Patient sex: F
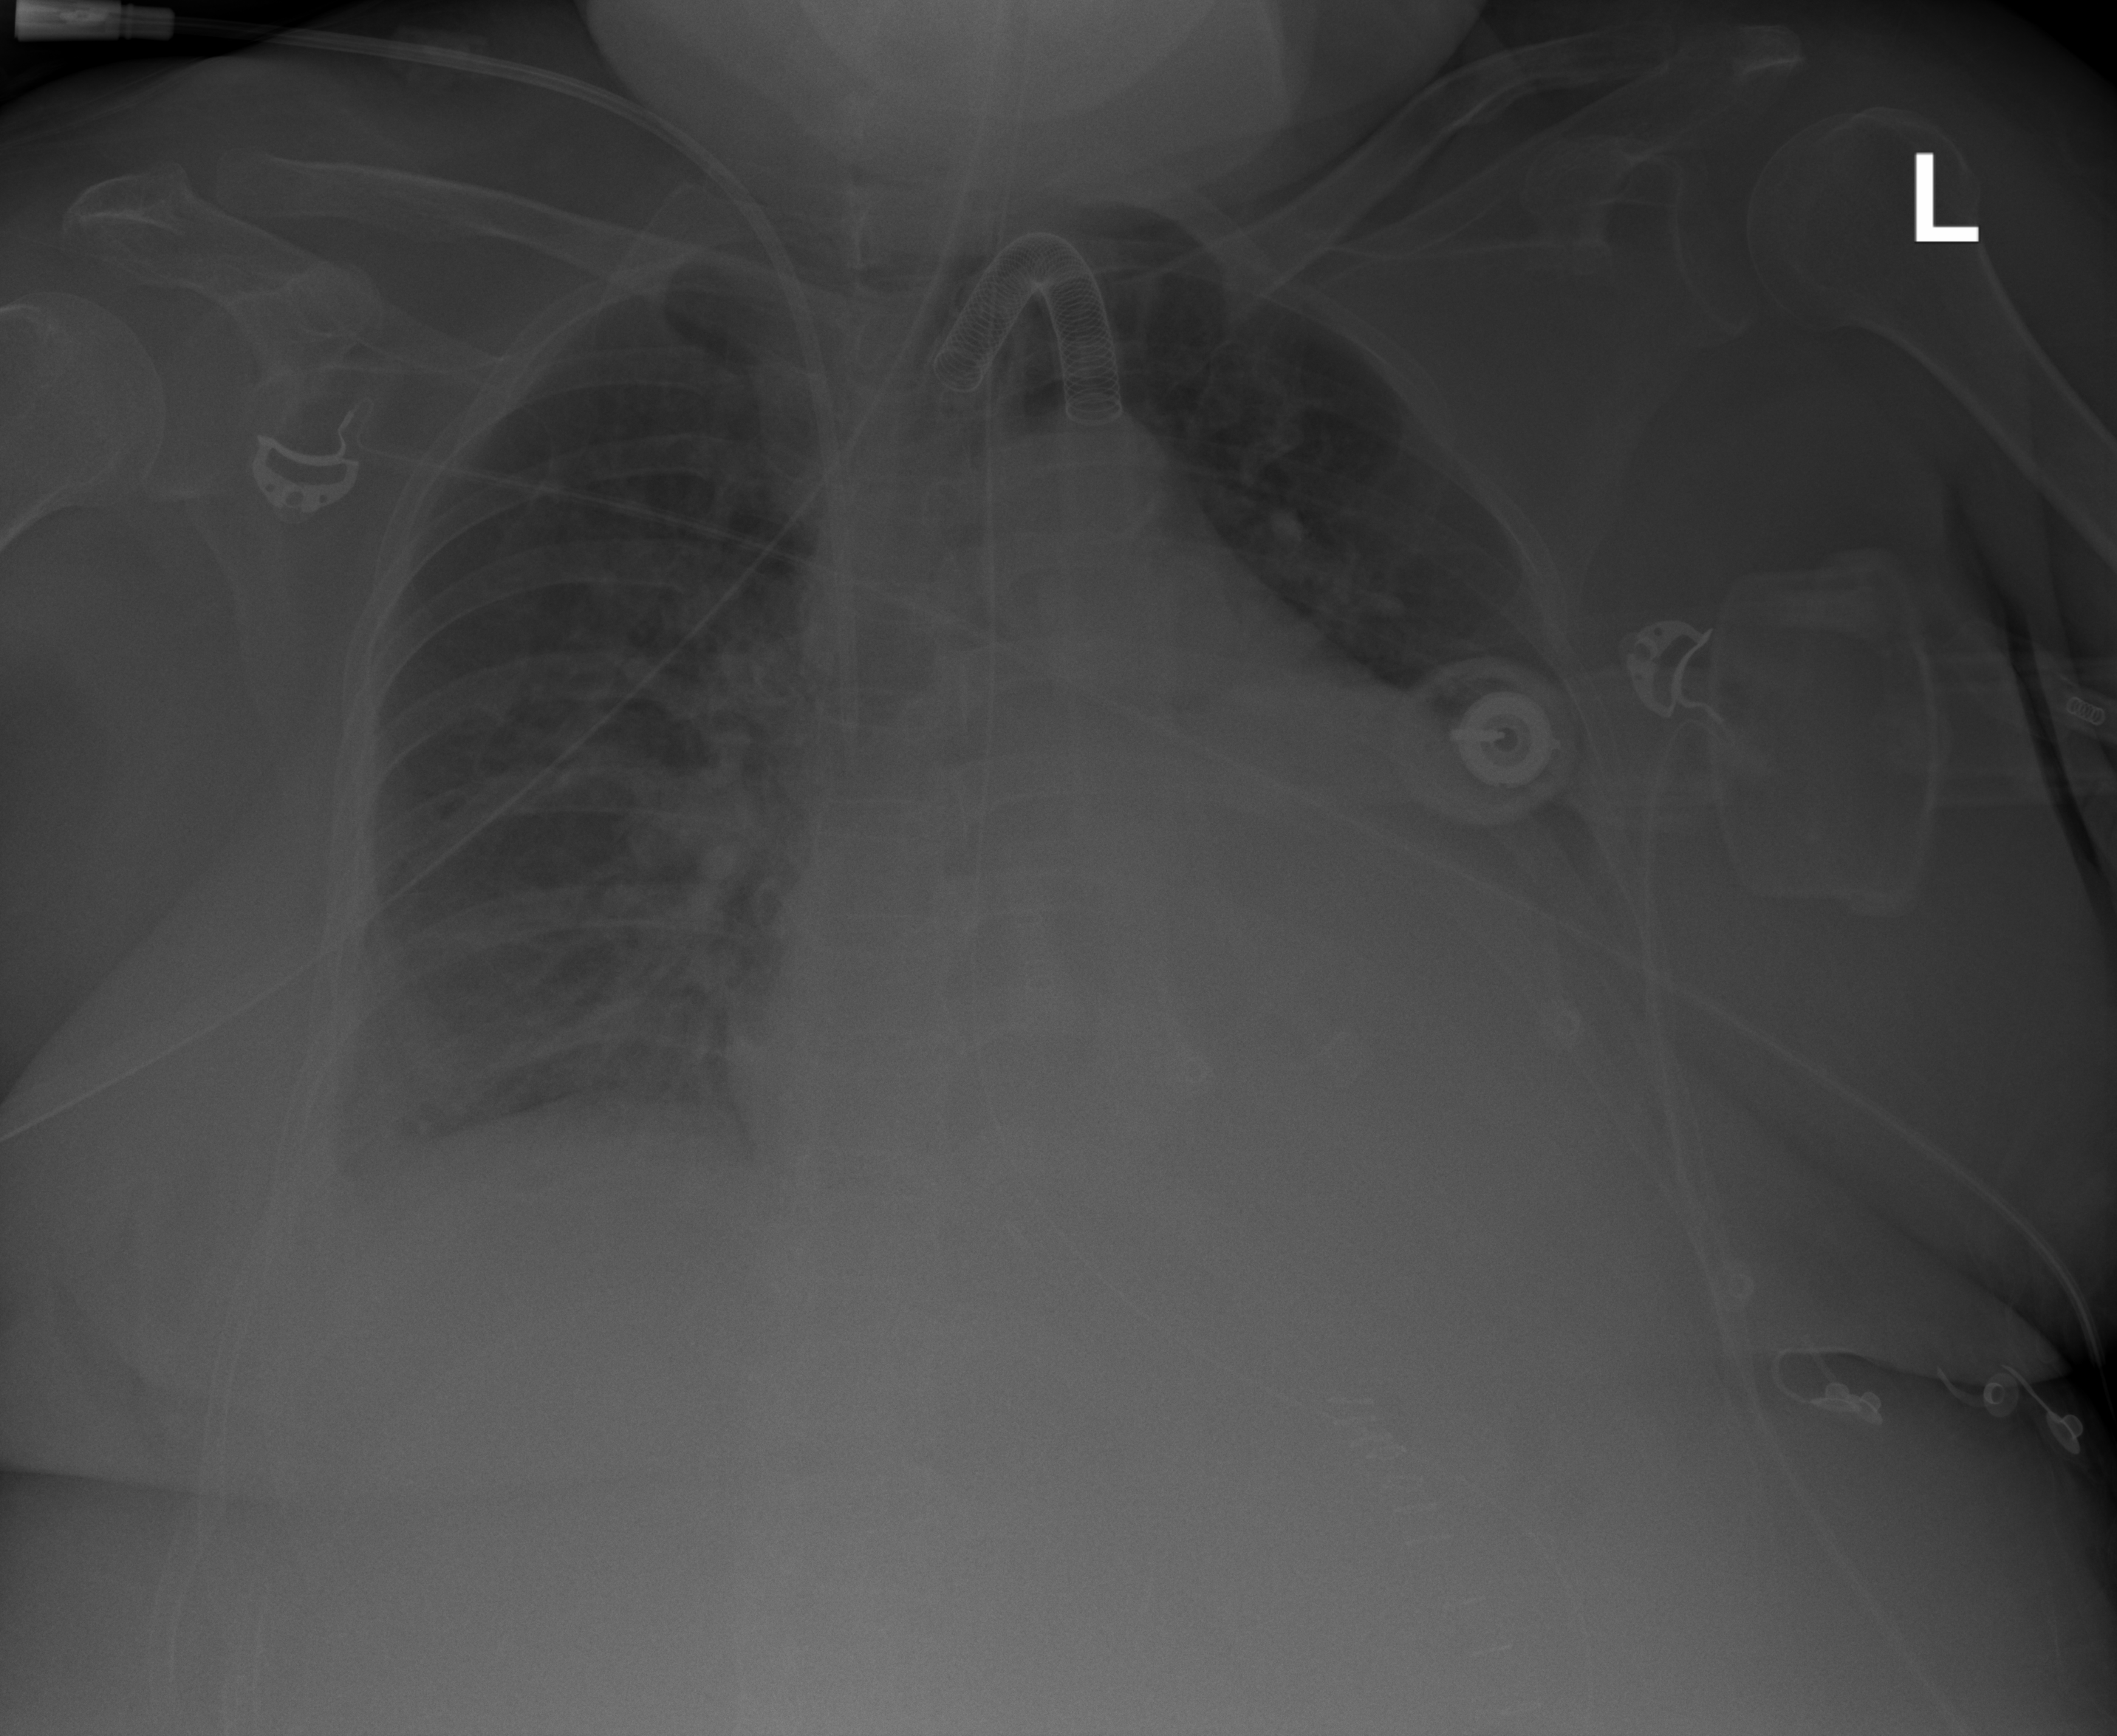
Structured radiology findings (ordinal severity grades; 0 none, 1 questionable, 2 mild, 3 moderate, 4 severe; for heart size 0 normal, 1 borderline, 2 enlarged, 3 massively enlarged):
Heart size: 2
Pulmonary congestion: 2
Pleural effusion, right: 2
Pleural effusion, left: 2
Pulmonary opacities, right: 2
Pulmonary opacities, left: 0
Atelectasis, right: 2
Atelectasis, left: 2